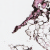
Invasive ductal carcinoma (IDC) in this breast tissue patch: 0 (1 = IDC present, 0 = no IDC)